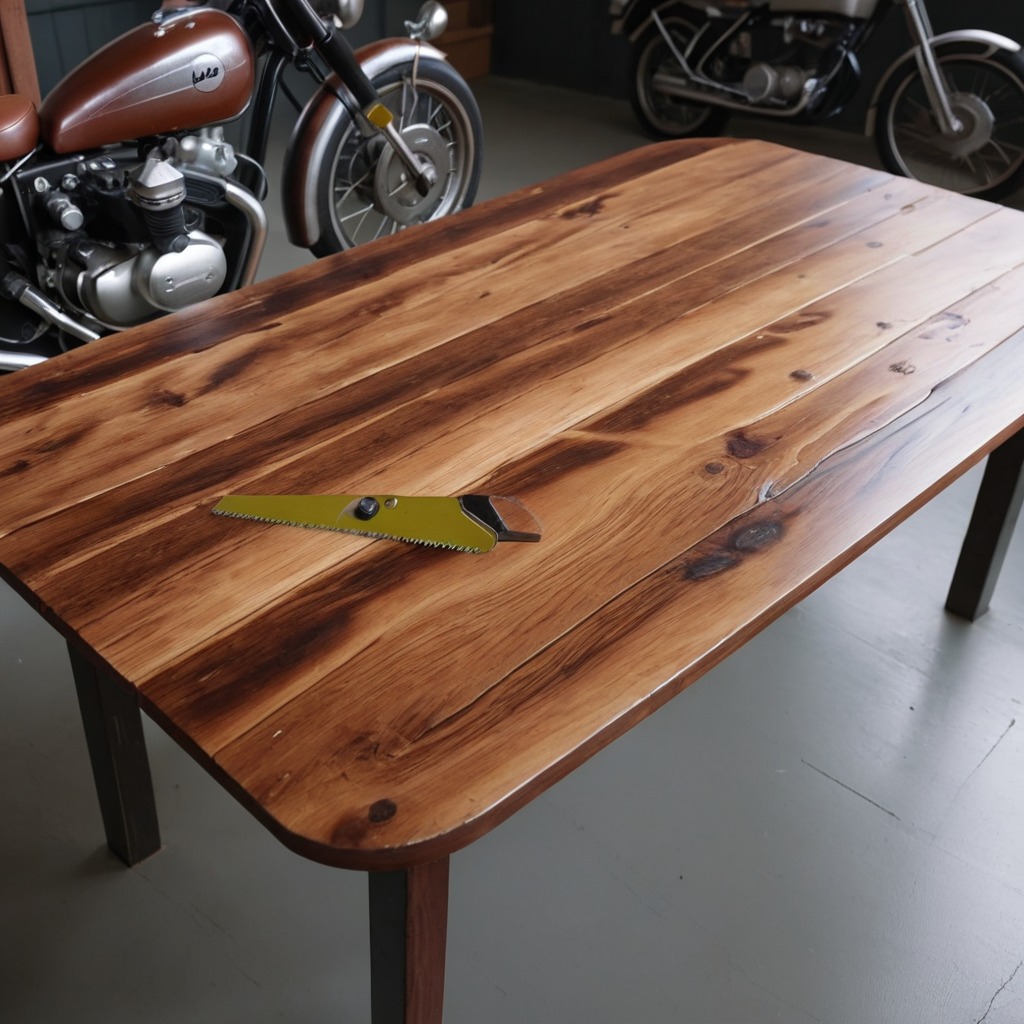
A metal saw lies on the wooden table in the garage.